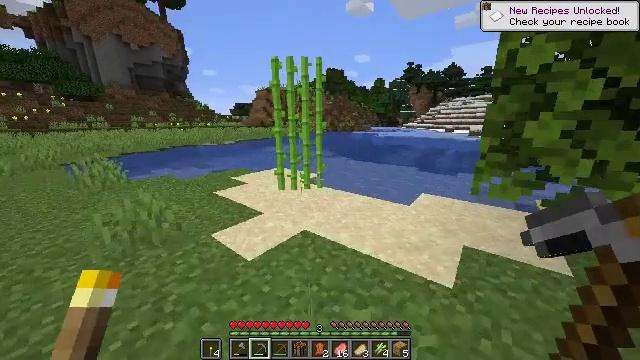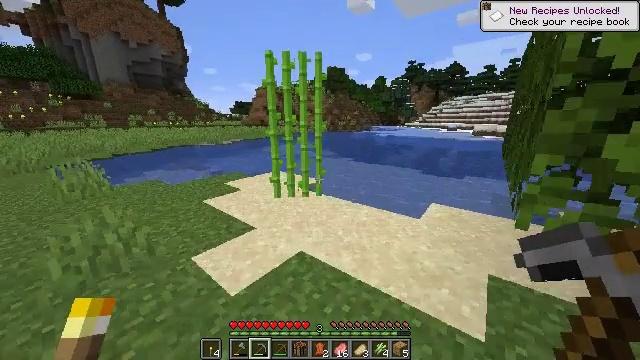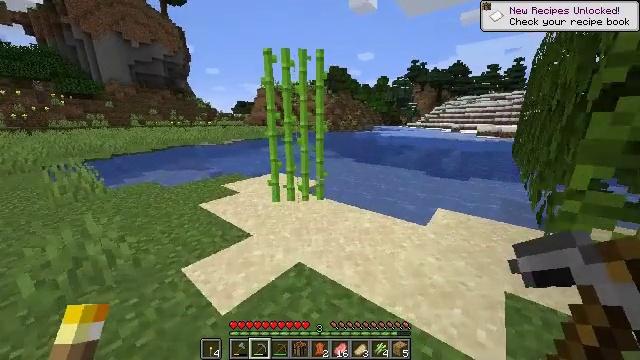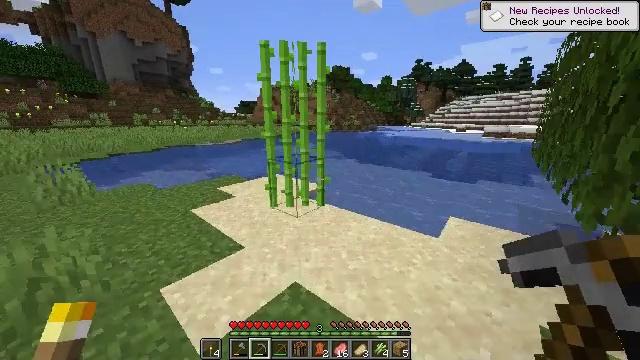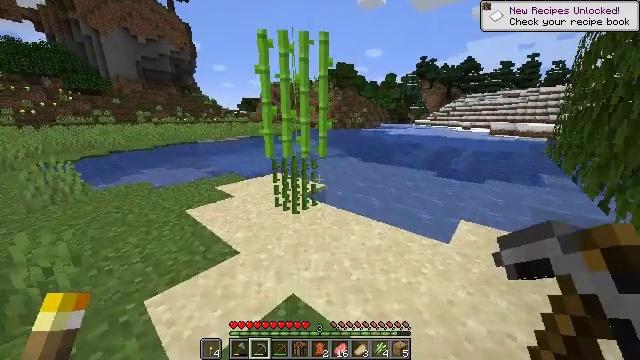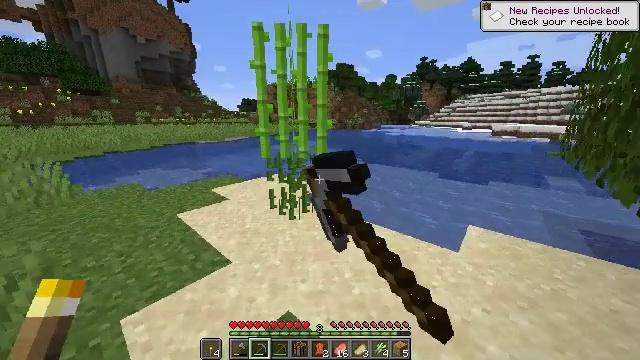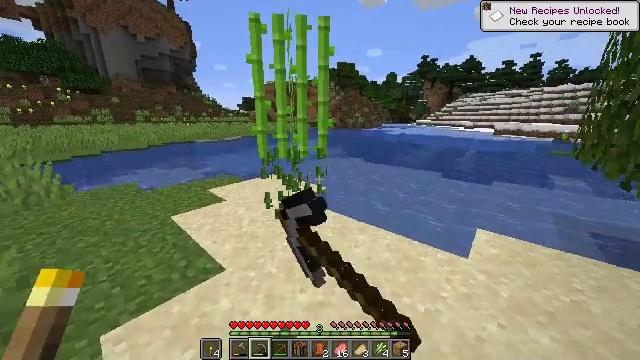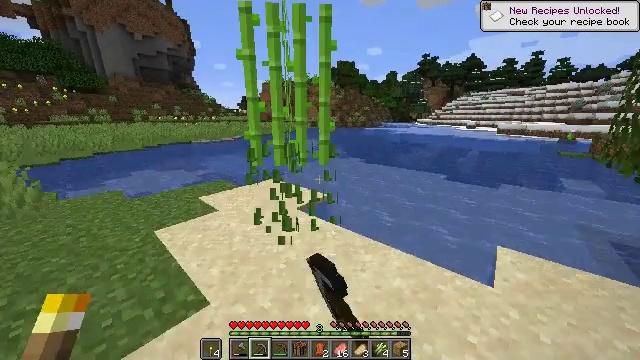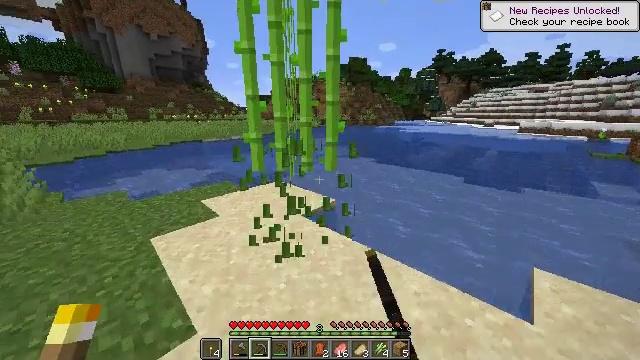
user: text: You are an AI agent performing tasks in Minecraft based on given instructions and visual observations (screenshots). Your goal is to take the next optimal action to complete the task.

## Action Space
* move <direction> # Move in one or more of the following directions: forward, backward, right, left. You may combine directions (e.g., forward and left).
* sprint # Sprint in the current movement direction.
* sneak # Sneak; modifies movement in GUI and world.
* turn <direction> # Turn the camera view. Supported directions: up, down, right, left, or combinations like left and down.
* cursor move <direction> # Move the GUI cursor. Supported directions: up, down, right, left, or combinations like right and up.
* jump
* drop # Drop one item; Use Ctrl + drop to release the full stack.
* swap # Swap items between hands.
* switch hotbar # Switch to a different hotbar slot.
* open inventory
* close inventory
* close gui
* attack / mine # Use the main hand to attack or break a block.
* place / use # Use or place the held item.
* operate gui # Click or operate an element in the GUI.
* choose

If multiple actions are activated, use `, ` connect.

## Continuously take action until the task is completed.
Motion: motion action
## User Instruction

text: Break the sugar cane.
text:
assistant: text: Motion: move forward, sprint
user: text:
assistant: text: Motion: move forward, sprint
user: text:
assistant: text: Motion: move forward, sprint
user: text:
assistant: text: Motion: move forward, sprint, attack / mine
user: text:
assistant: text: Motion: move forward, sprint, attack / mine
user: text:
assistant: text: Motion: move forward, sprint, attack / mine
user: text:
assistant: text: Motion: move forward, sprint
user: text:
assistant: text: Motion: move forward and move right, sprint, turn left
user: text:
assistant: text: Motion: sprint